Question: I am trying to port my Android application into a Cloud based one. Where I wanted the data stored in cloud. I am a .NET guy so looking into Azure. I see Azure Mobile services which allows me to create tables and ability to authenticate. I also Looked into Azure SQL database.
I would like to know what is the difference between these two services and what are the scenarios using mobile services gives values than using Azure SQL database

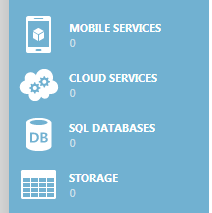
Answer: Actually, the tables you see listed in Azure Mobile Services are actually tables that are in an Azure SQL Database instance. The Mobile Services provides an abstraction layer on top of the tables in SQL Server. If you use the current JavaScript back-ended mobile services you'll see the table in the management portal and it uses the dynamic nature of JavaScript to provide what appears to be a NoSQL like experience with Azure SQL DB in that you can send in an object and properties it doesn't recognize will be added to the table schema (you turn this off when you ship to production :) ). The big thing to remember is that under the hood the database is an Azure SQL DB, so you should have access and do anything via the one created by Azure Mobile Services as you can with the raw Azure SQL DB.
By using Azure Mobile Services you get an API hosting layer that you can use to do direct access to the tables (based on the permissions you hinted at) but also to just about anything utilizing the custom API feature.
If you chose to bypass the Azure Mobile Services you'd likely want to have some API layer between your Android app and the data for a variety of reasons (security, abstraction of data location, etc.). In which case you'd have to write and host that API layer somewhere. Other options within Azure would be a Web API site in Azure Web Sites, an API hosted in an Azure Cloud Service or all the way up to an Azure VM; however, as you slide up that scale you're taking on more and more responsibility and work.
The scenario that is useful to use Azure Mobile Services over the Azure SQL DB is pretty much the scenario you have. You don't have to maintain your own hosting API layer, just the code the API layer executes. You can scale an necessary (to a very large scale indeed) and also get features like the push notifications and web jobs (though those are also things you can do via other services in Azure if you'd like). Thinks of Azure Mobile Services as a higher level grouping of Azure services that are helpful to mobile developers.